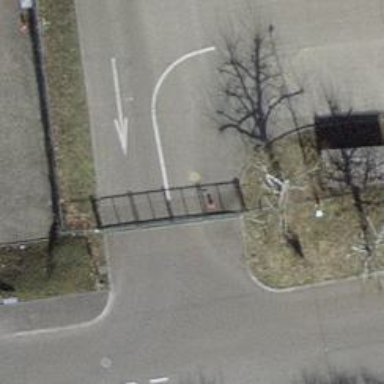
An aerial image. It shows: Gate.